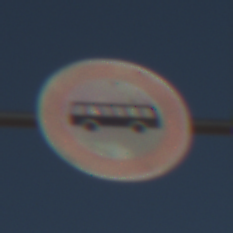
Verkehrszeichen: VerbotKraftomnibusse
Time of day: MorningAfternoon
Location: Outdoor (Nature)
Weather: PartlyCloudy
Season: NotSpecified
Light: Natural